Question: I don't really know why bootstrap isnt styling the navbar items correctly, this is my markup
'''
<nav class="navbar navbar-default" role="navigation">
<div class="container-fluid">
<div class="navbar-header">
<button type="button" class="navbar-toggle" data-toggle="collapse" data-target="#dokimi-navbar">
<span class="sr-only">Toggle navigation</span>
<span class="icon-bar"></span>
<span class="icon-bar"></span>
<span class="icon-bar"></span>
</button>
<a class="navbar-brand" href="index.php">Dokimi</a>
</div>
<div class="collapse navbar-collapse" id="dokimi-navbar">
<ul class="nav nvabar-nav">
<li ><a href="dashboard">Dashboard</a></li>
<li class="active"><a href="classes">Classes</a></li>
<li ><a href="groups">Groups</a></li>
<li ><a href="students">Students</a></li>
<li ><a href="discussions">Discussions</a></li>
<li ><a href="settings">Settings</a></li>
</ul>
<ul class="nav navbar-nav navbar-right">
<li class="dropdown">
<a href="#" class="dropdown-toggle" data-toggle="dropdown"><img style="display:inline;border-radius:2px;" alt="you" src=""> Hey, you <b class="caret"></b></a>
<ul class="dropdown-menu">
<li><a href="profile.php">My Profile</a></li>
<li class="divider"></li>
<li><a href="logout.php">Log out</a></li>
</ul>
</li>
</ul>
</div>
</div>
</nav>
'''
But this is how it is rendered in my browser: . The W3C validator shows my markup as valid, so I don't think I missed a closing tag. I've spend a few hours on this and I think I just need a second set of eyes to look it over.
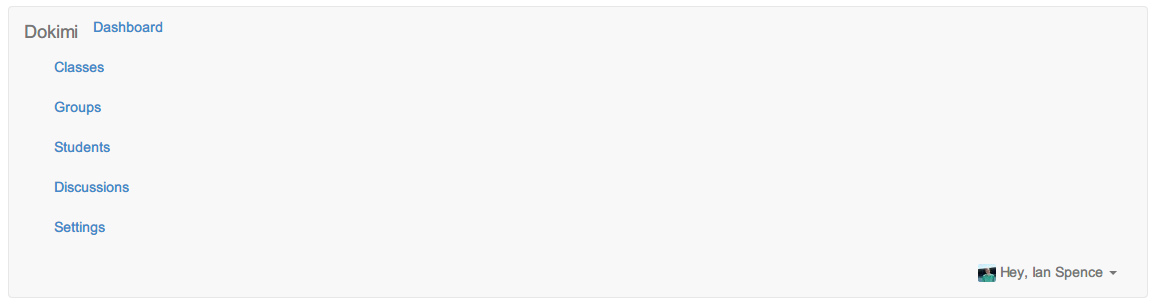
Answer: You have a typo in the class name, change:
'''
<ul class="nav nvabar-nav">
<!-- ... -->
</ul>
'''
To:
'''
<ul class="nav navbar-nav">
<!-- ... -->
</ul>
'''